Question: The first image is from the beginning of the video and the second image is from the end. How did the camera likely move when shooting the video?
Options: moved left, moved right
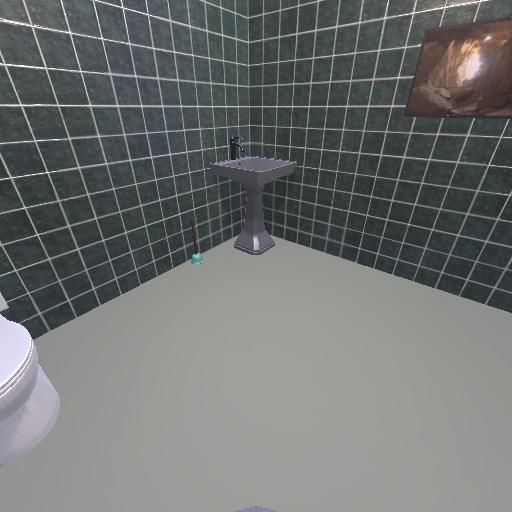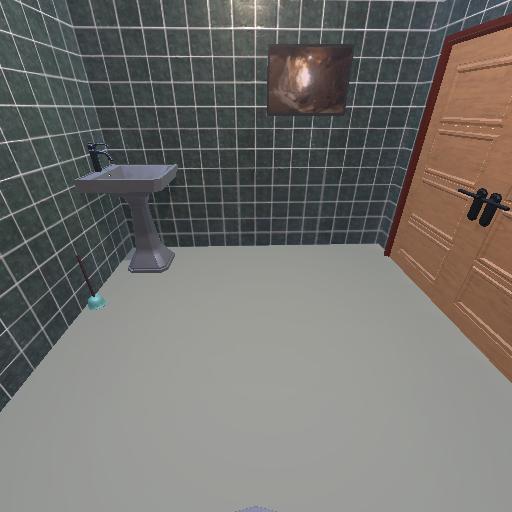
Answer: moved left